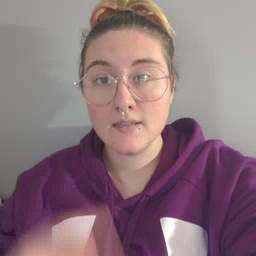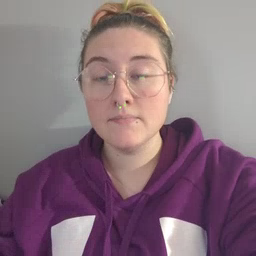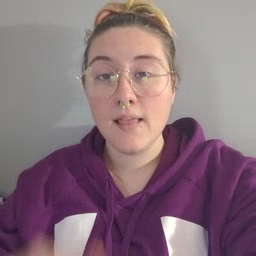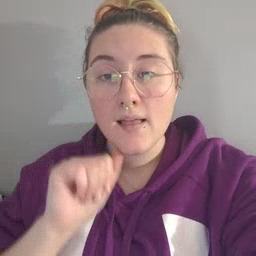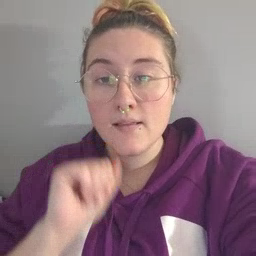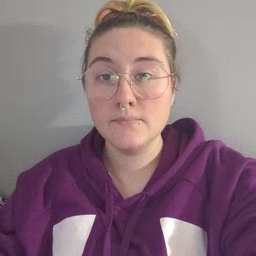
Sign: aunt